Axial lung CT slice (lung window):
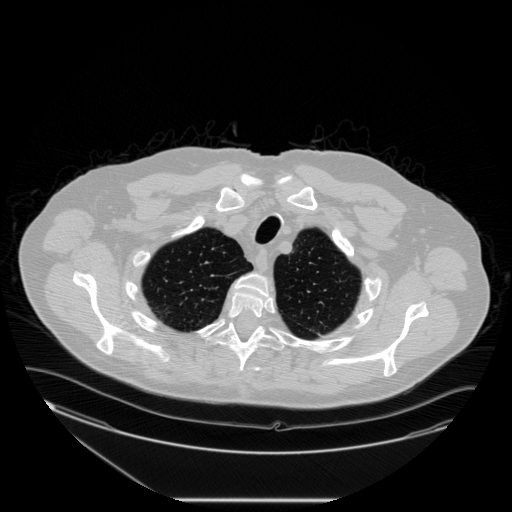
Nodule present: no